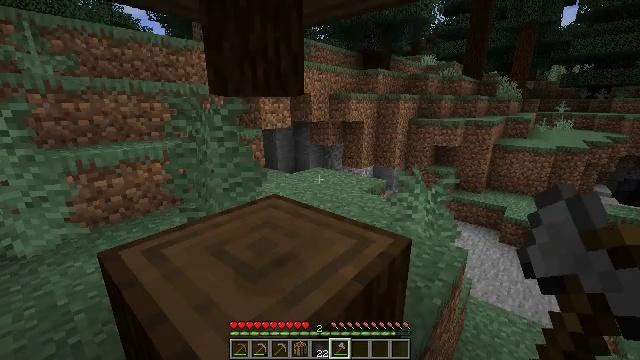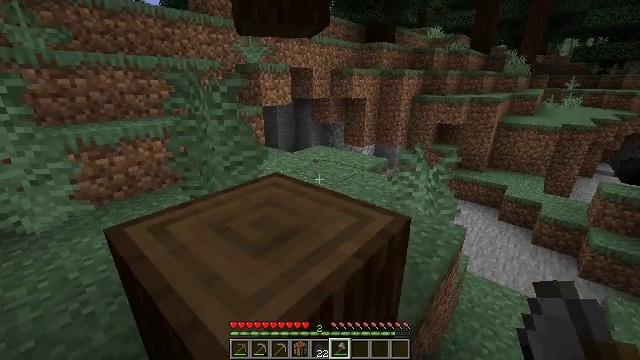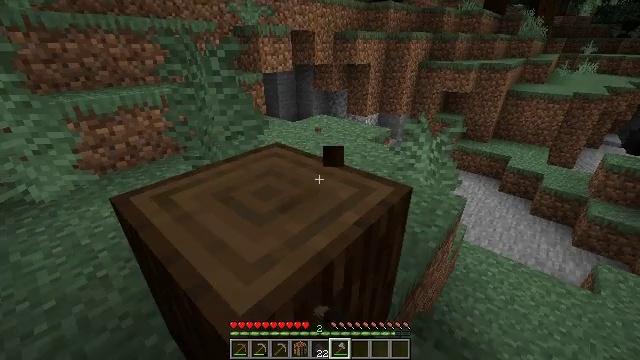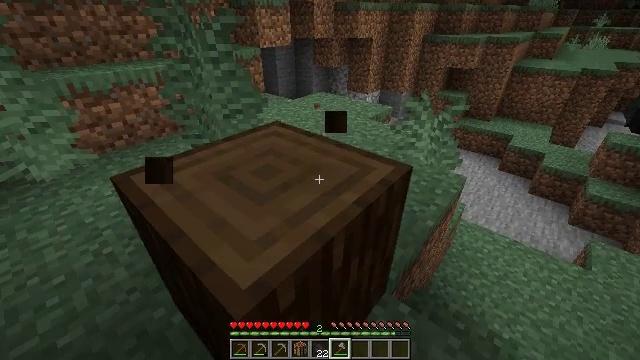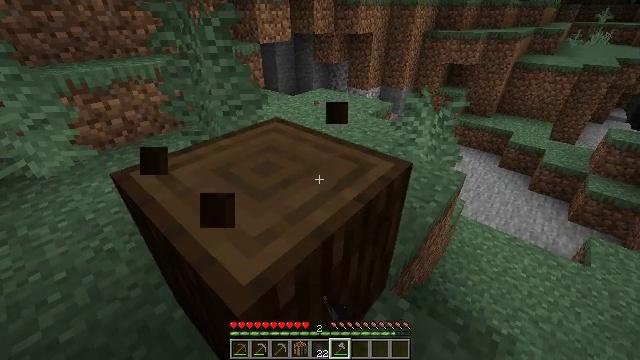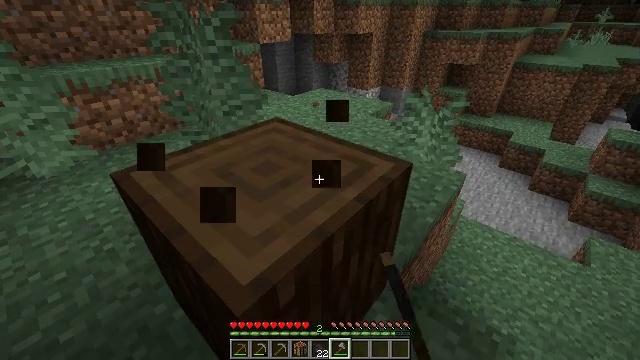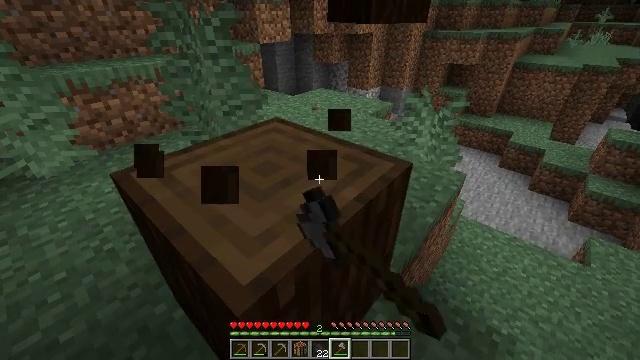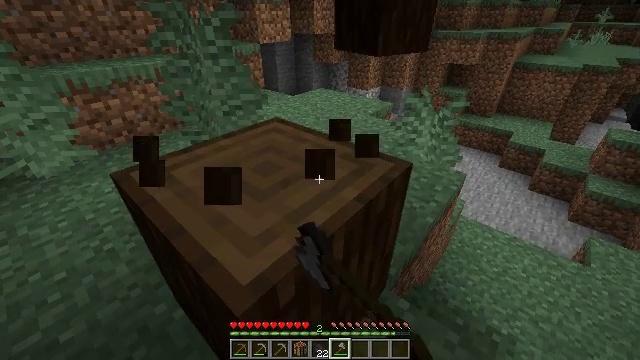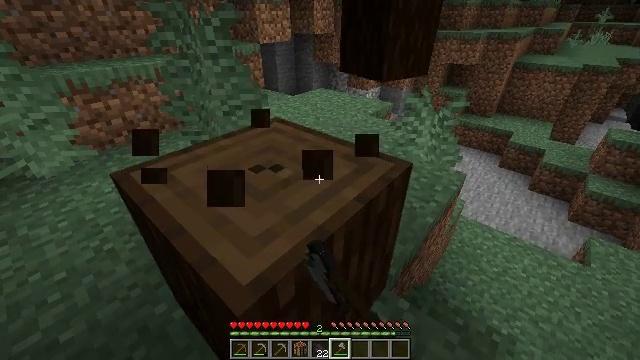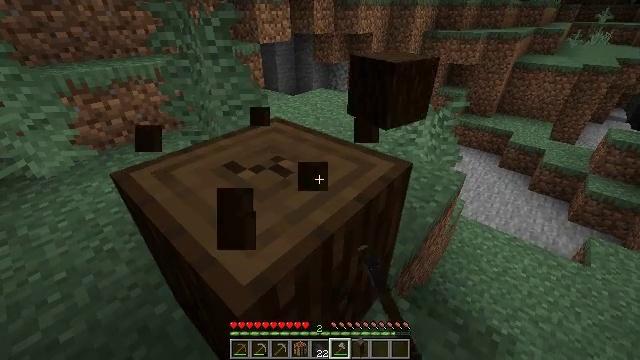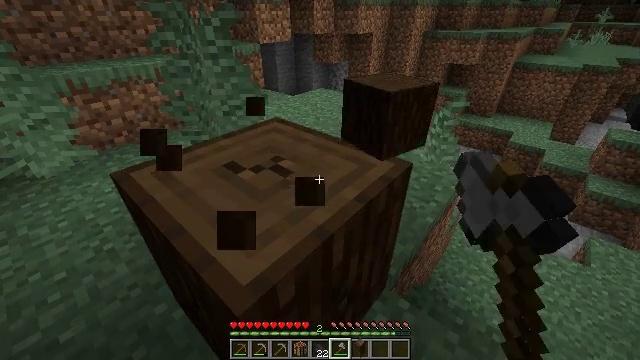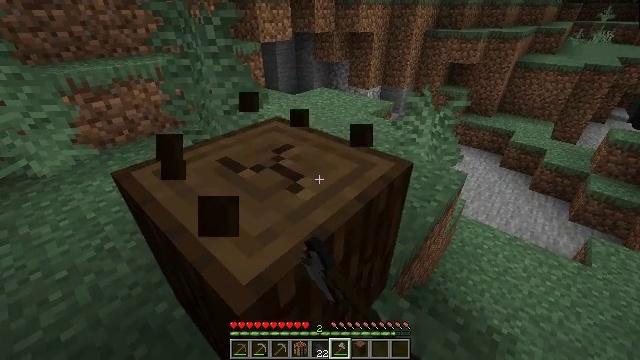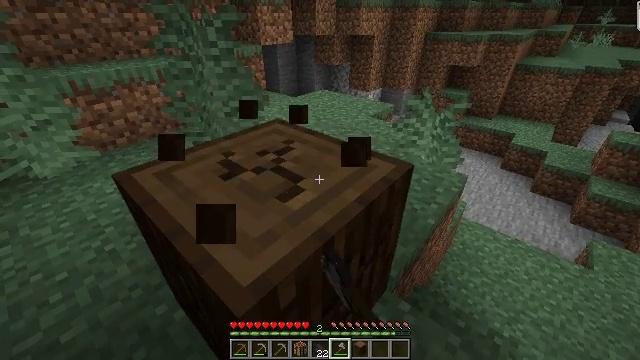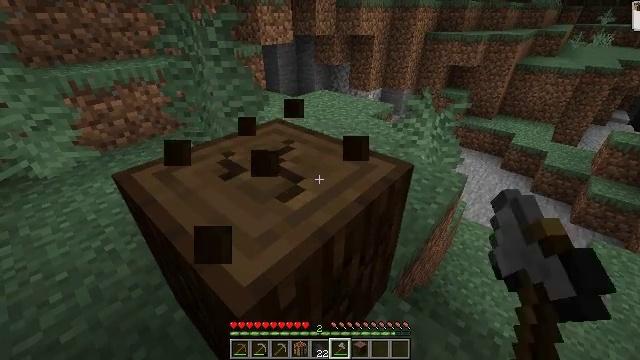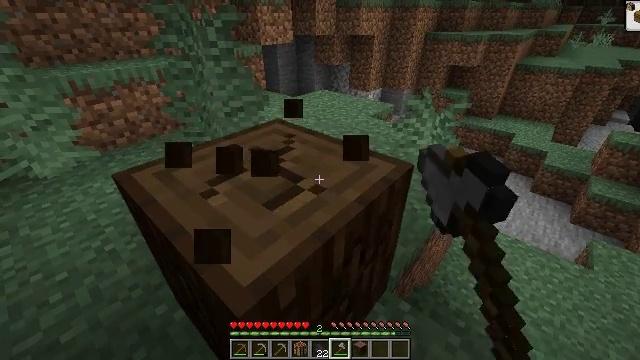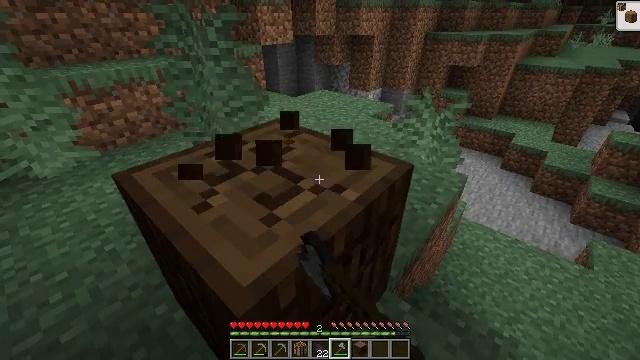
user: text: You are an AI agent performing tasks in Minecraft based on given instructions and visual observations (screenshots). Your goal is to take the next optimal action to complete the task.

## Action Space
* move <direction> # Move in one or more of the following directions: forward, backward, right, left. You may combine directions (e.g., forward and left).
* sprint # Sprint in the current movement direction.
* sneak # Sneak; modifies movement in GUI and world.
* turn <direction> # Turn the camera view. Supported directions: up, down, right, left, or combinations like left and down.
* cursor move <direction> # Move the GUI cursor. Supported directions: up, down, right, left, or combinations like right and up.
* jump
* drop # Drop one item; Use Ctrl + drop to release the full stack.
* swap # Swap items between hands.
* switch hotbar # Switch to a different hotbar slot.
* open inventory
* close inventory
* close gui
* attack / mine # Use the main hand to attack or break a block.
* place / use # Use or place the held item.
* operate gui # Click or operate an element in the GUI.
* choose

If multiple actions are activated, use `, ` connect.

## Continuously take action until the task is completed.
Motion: motion action
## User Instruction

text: Harvest the spruce log from a tree trunk.
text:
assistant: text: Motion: turn down, attack / mine
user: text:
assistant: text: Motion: turn down, attack / mine
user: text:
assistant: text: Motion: turn down, attack / mine
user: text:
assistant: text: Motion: attack / mine
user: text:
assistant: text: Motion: attack / mine
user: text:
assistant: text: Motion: attack / mine
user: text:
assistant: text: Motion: attack / mine
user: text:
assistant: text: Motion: attack / mine
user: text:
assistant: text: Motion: attack / mine
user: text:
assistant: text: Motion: attack / mine
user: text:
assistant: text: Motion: attack / mine
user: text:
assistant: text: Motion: attack / mine
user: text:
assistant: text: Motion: attack / mine
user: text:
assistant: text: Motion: attack / mine
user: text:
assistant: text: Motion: attack / mine
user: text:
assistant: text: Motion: attack / mine
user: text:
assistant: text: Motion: attack / mine
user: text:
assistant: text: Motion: attack / mine
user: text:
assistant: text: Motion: attack / mine
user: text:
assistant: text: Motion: attack / mine
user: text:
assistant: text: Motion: attack / mine
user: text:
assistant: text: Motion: turn up, attack / mine
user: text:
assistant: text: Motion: attack / mine
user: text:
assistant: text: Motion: attack / mine
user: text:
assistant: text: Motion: attack / mine
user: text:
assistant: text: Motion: attack / mine